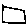
Label: square